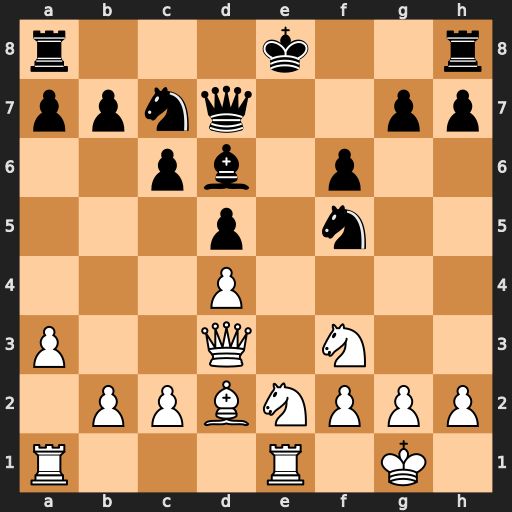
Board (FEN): r3k2r/ppnq2pp/2pb1p2/3p1n2/3P4/P2Q1N2/1PPBNPPP/R3R1K1
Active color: w
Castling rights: kq
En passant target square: -
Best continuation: Ng3+ Ne7 Nf5 O-O Nxd6